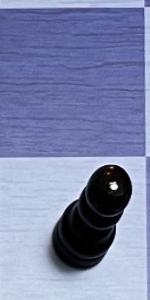
Label: Pawn_Black